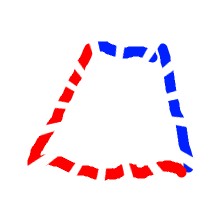
Shape: trapezoid